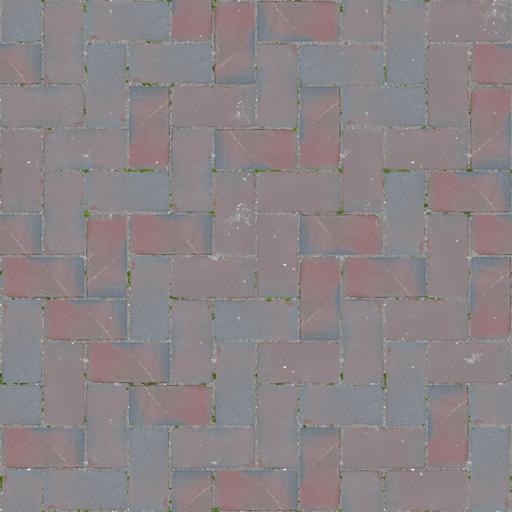
Tags: pavement paving stones